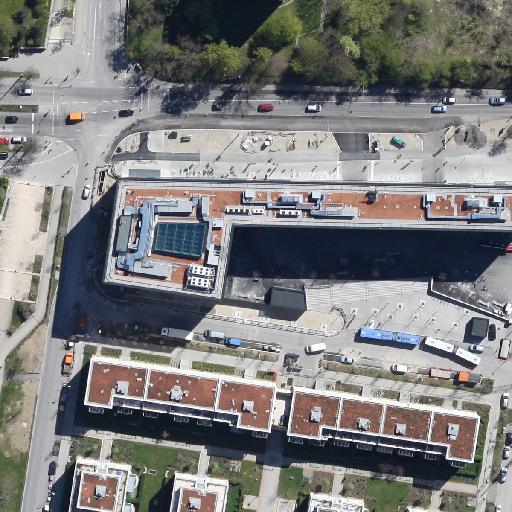
Referring expression: light-duty vehicle driving on the road